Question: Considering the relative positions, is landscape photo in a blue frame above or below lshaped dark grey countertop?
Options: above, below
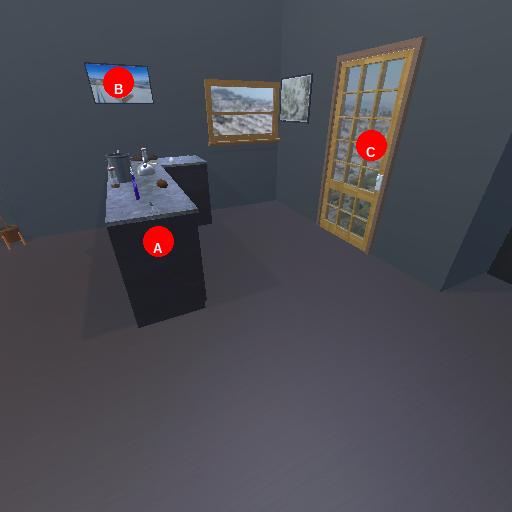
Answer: above